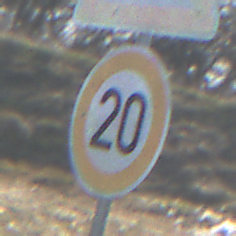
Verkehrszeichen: Geschwindigkeit20
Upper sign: FlugbetriebRechts
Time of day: MorningAfternoon
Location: Outdoor (Nature)
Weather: PartlyCloudy
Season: NotSpecified
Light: Natural